Question: I have this formula to generate result at sheet4.
however, I only want matched criteria from sheet3's column A to be copy over to sheet4, not the entire row.
in this case, i only want 36238 and 63545 to show at sheet4 as output
Been trying couple modification and can't work, so just paste this original code here see if anyone can pin point the modification.
here's my full code:
'''
Private Sub CommandButton1_Click()
FilterCriteria1
End Sub
Sub FilterCriteria1()
Dim LSearchRow As Long
Dim shtSearch As Worksheet
Dim shtCopyTo As Worksheet
Dim rw As Range
LSearchRow = 2 'Start search in row 2
Set shtSearch = Sheets("Sheet3")
Set shtCopyTo = Sheets("Sheet4")
On Error GoTo Err_Execute
Do While Len(shtSearch.Cells(LSearchRow, 1).Value) > 0
Set rw = shtSearch.Rows(LSearchRow)
If rw.Cells(4).Value = 0 And rw.Cells(7).Value <= -0.4 Then
MsgBox "bingo: " & rw.Cells(4).Value & "_" & rw.Cells(7).Value
rw.Copy shtCopyTo.Cells(Rows.count, 1).End(xlUp).Offset(1, 0)
End If
LSearchRow = LSearchRow + 1
Loop
Err_Execute:
If Err.Number = 0 Then MsgBox "All have been copied!" Else _
MsgBox Err.Description
End Sub
'''

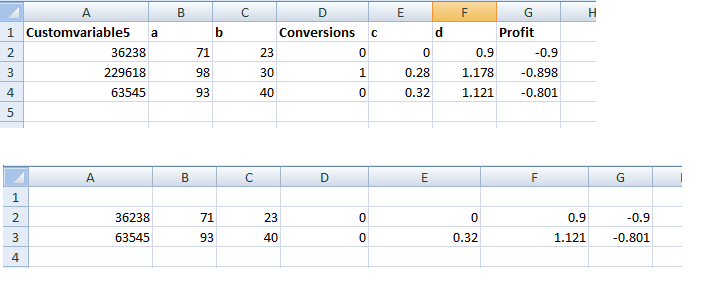
Answer: It looks to be your line:
'''
rw.Copy shtCopyTo.Cells(Rows.count, 1).End(xlUp).Offset(1, 0)
'''
I imagine you probably want:
'''
Cells(rw, 1).copy shtCopyTo.Cells(Rows.count, 1).End(xlUp).Offset(1, 0)
'''